Question: I have a WordPress plugin which creates an output like this:
'''
<div>[Some Content]</div>
<div>[Some Content]</div>
<div>[Some Content]</div>
<div>[Some Content]</div>
<div>[Some Content]</div>
<div>[Some Content]</div>
'''
All those div's have width:50% and a float:left; So I always have two in a row.
Now I need one div to be at 100% width.
How do I do that?

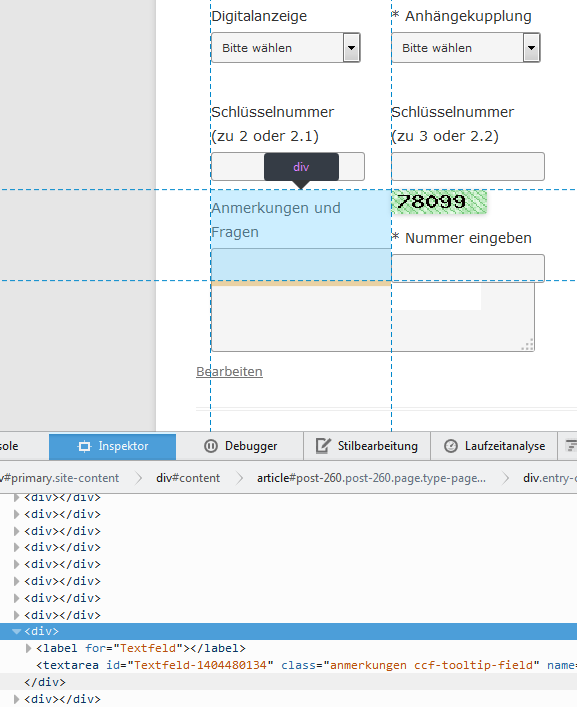
Answer: you can use 'nth-of-type()' selector to target a particular div. But you should have some parent element.
'''
#parentid div:nth-of-type(2)
{
background:#ff0000;
}
'''